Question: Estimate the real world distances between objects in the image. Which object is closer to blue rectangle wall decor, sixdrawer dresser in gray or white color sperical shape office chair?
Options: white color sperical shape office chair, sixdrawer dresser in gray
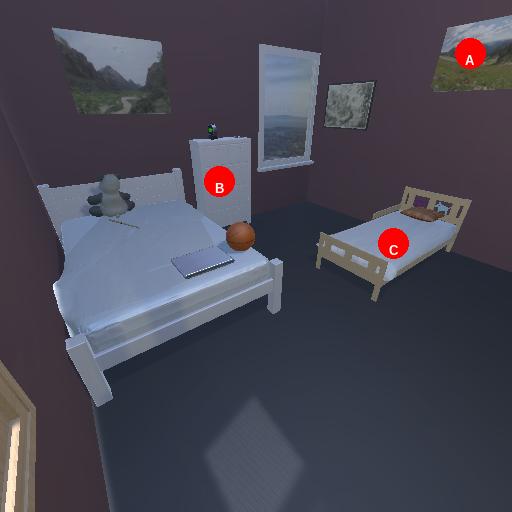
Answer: white color sperical shape office chair